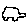
Label: car